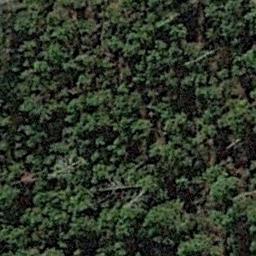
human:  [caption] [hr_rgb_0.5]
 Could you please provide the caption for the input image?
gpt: The forest has a lot of evenly distributed green trees .

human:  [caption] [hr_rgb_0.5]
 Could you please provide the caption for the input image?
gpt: This is a dense forest .

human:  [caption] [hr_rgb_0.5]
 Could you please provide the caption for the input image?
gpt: The forest is full of green trees .

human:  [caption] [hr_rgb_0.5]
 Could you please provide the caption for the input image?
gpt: Many green trees are in a forest .

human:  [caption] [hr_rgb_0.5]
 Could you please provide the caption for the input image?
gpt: A forest with many green trees .